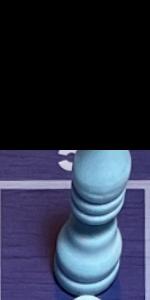
Label: Bishop_White